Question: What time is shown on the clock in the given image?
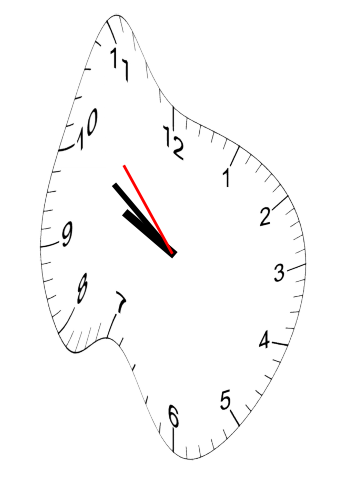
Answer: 09:50:53